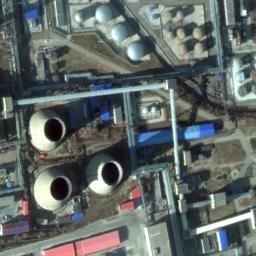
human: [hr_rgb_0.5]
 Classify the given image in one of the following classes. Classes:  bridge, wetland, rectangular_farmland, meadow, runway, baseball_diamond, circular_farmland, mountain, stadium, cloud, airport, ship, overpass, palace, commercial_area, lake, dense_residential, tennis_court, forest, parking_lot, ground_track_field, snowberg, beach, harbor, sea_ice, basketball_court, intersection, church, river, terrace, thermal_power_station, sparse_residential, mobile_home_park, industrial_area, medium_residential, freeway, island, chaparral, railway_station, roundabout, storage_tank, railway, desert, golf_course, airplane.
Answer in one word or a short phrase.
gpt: thermal_power_station